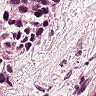
Metastatic tissue present: yes